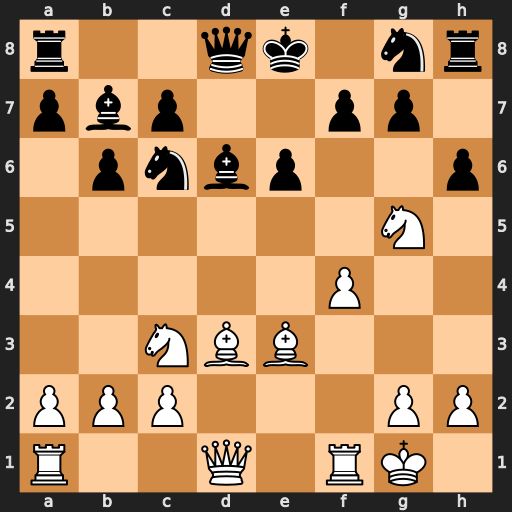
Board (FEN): r2qk1nr/pbp2pp1/1pnbp2p/6N1/5P2/2NBB3/PPP3PP/R2Q1RK1
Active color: w
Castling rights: kq
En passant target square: -
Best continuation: Qh5 Qe7 Nxf7 Nf6 Nxd6+